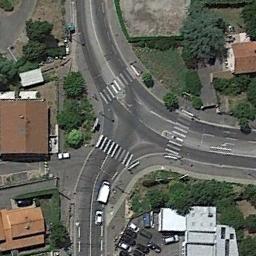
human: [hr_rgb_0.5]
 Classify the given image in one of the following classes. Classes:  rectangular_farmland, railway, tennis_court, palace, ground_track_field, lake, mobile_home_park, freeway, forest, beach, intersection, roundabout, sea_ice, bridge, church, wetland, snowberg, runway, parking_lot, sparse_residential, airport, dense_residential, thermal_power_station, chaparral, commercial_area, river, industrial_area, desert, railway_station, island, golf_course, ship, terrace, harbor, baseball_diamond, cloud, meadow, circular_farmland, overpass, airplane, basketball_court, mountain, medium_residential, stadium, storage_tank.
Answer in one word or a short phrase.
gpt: intersection